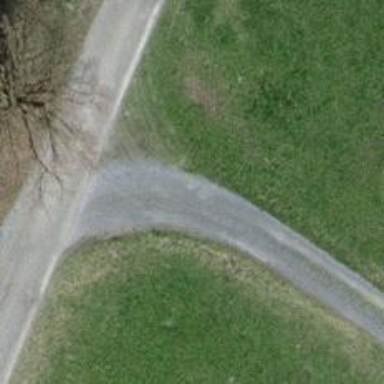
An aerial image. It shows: Agricultural track with gravel surface of grade 2. Only agricultural vehicles like motorcars are allowed on this road.